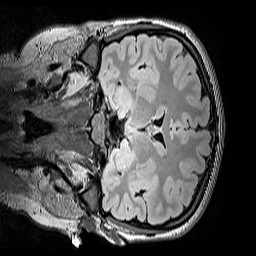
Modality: FLAIR
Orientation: coronal
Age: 12
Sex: female
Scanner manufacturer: siemens
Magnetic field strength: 3 T
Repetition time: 5 s
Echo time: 0.388 s